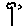
Label: flower